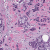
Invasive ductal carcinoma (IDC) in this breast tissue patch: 1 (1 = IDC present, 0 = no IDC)